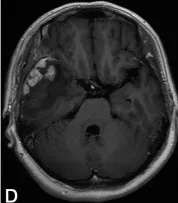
Axial.
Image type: radiology (mri)